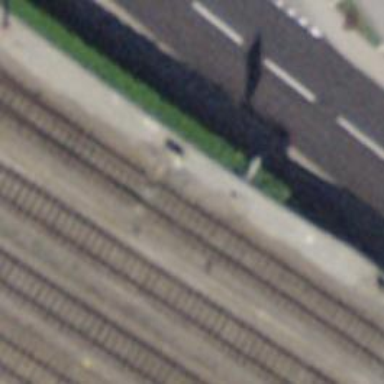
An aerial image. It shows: Railway switch.